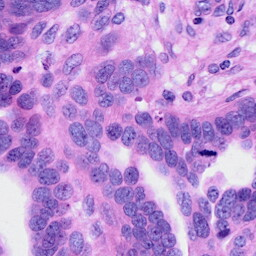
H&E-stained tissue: Ovarian